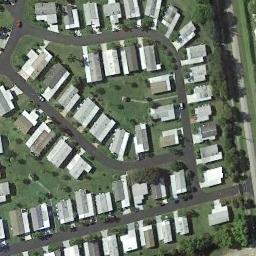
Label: mobile_home_park